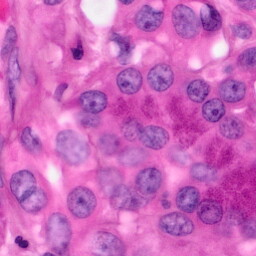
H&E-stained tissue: Pancreatic